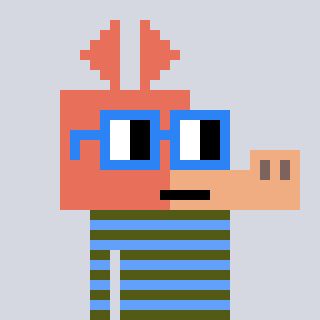
a pixel art character with square blue glasses, a aardvark-shaped head and a blue-colored body on a cool background